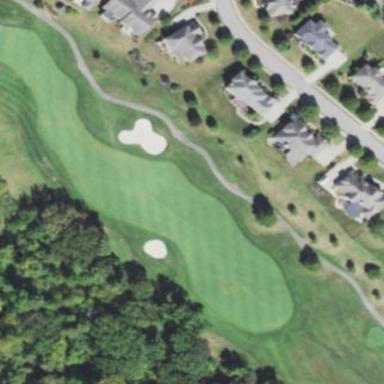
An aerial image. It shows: Golf fairway surrounded by grass.